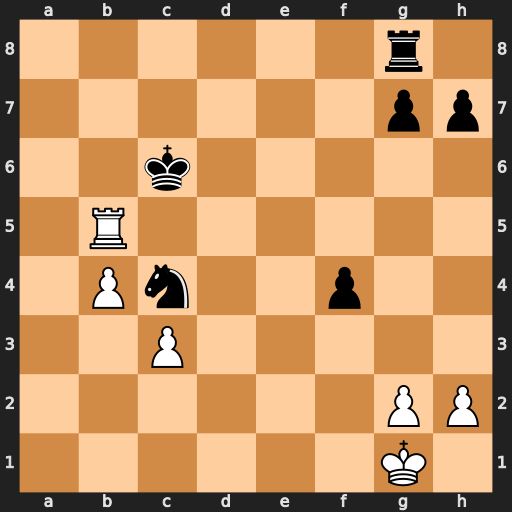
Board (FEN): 6r1/6pp/2k5/1R6/1Pn2p2/2P5/6PP/6K1
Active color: w
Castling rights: -
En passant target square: -
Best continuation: Rc5+ Kb6 Rxc4